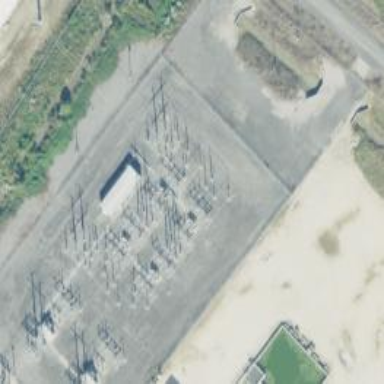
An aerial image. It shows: Switch for power supply.